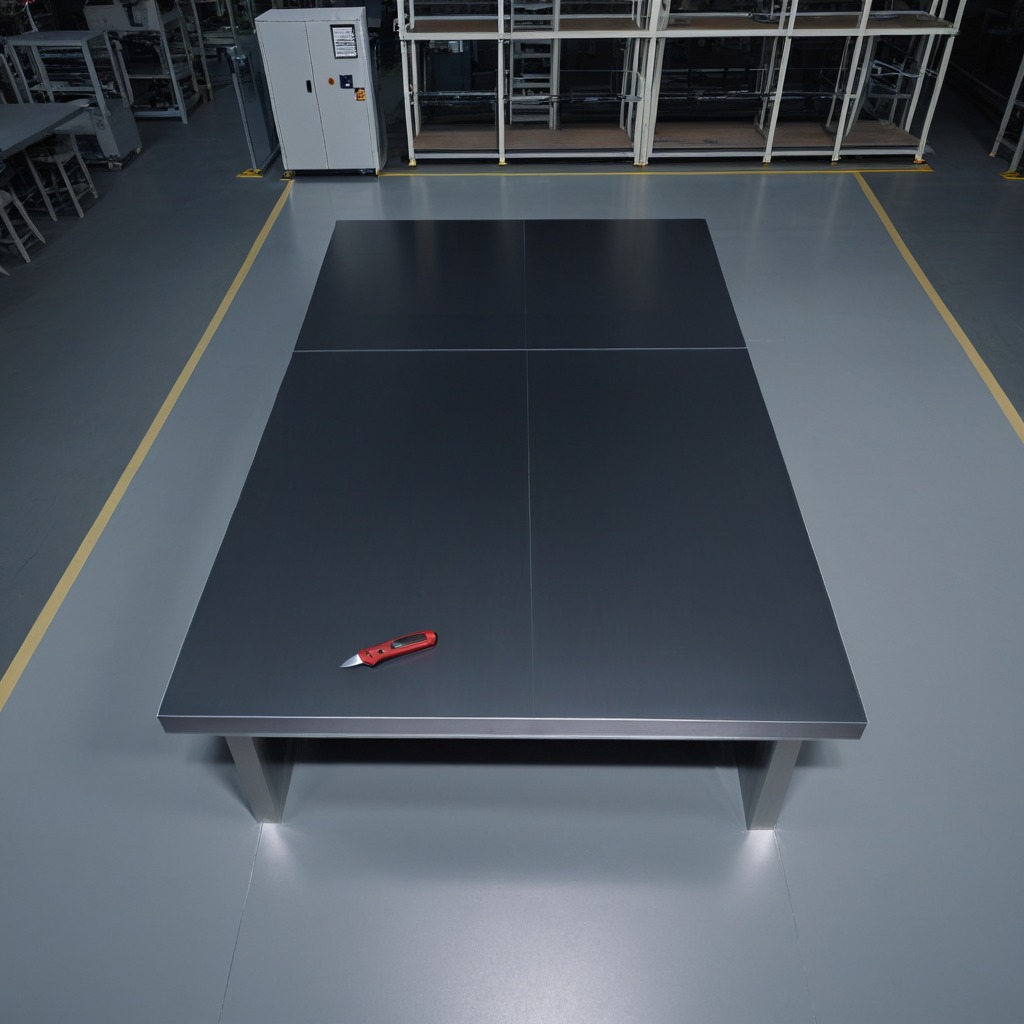
A utility knife is lying on the tabletop.